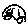
Label: car